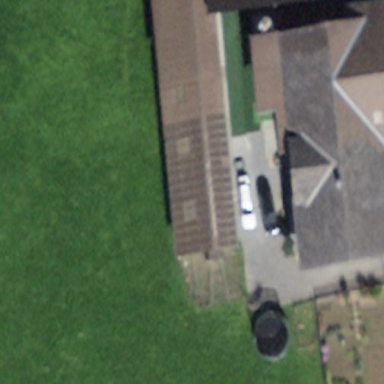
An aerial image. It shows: Garage.